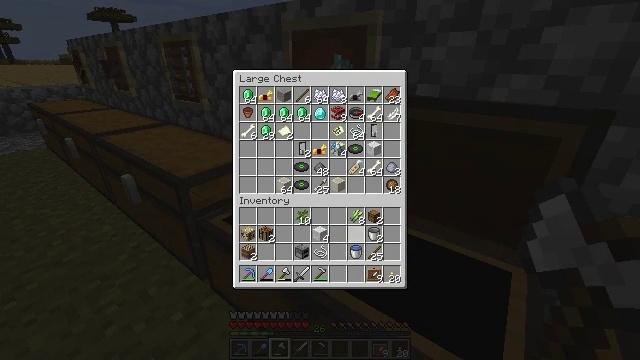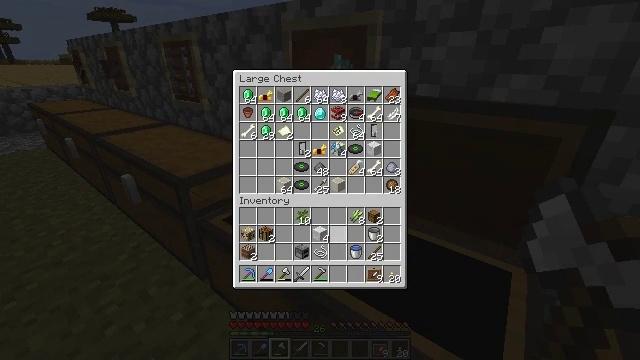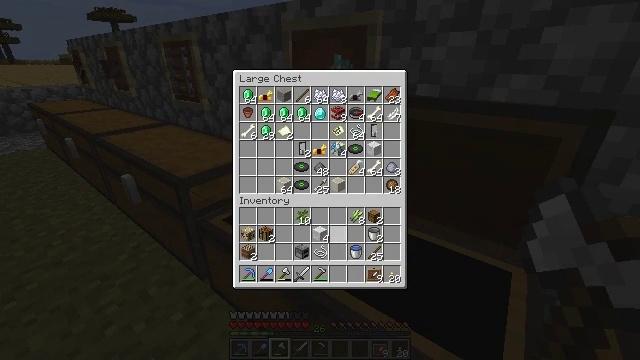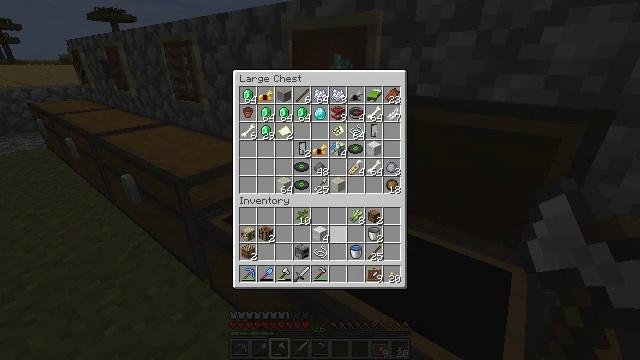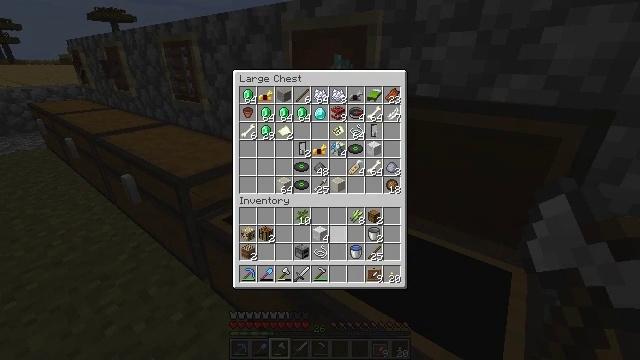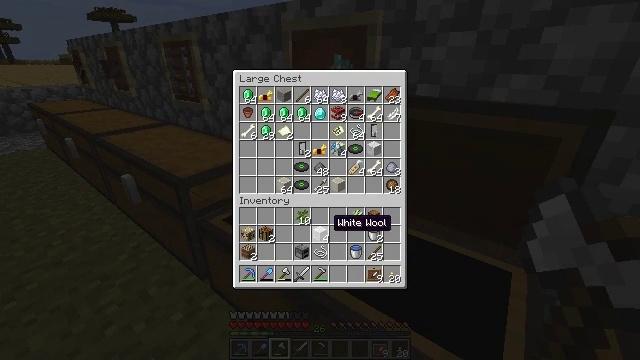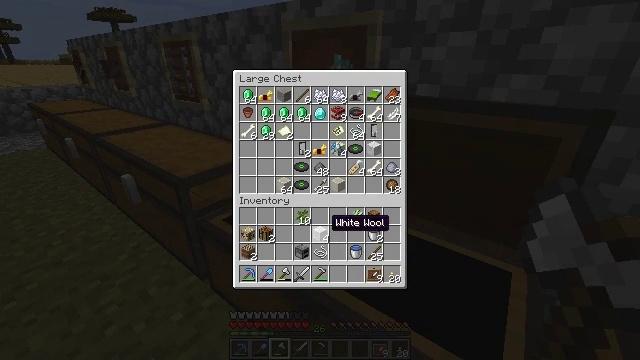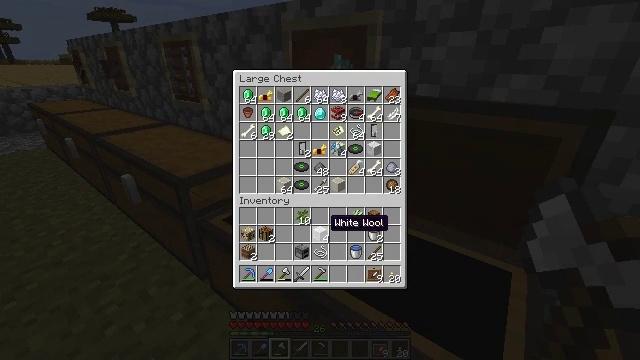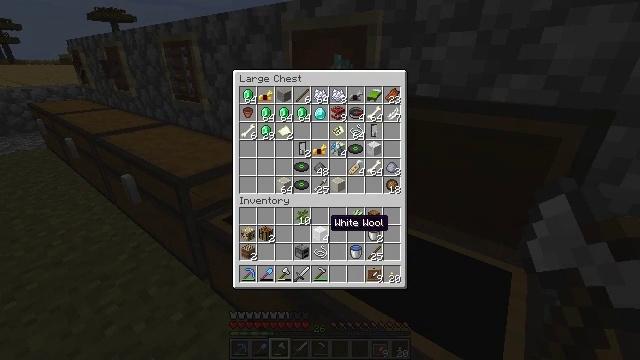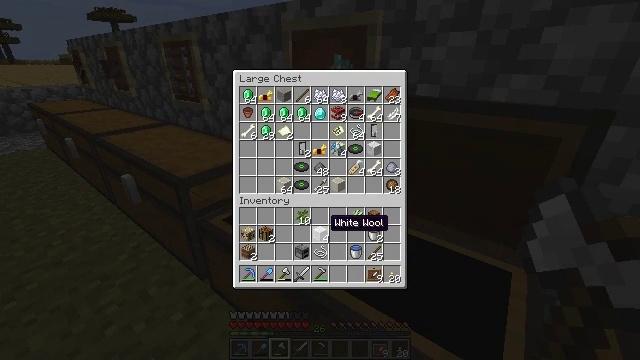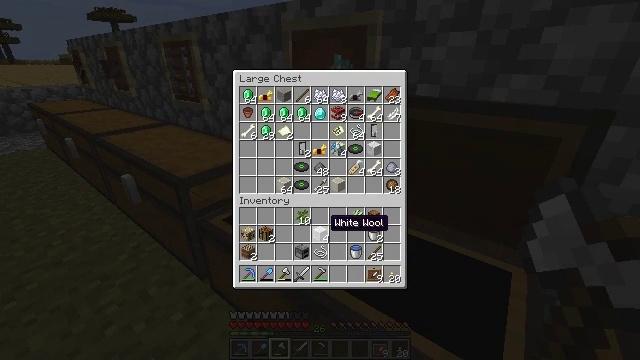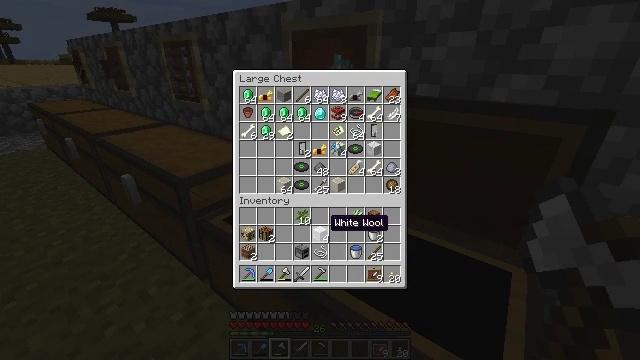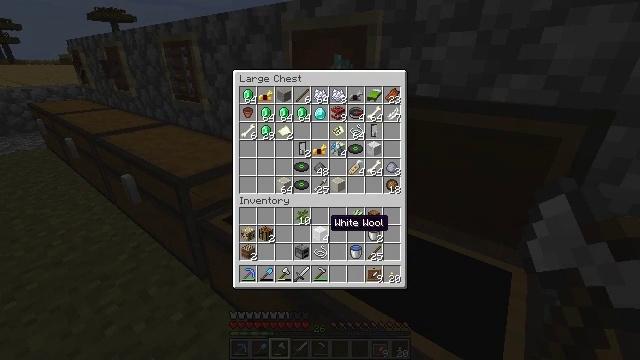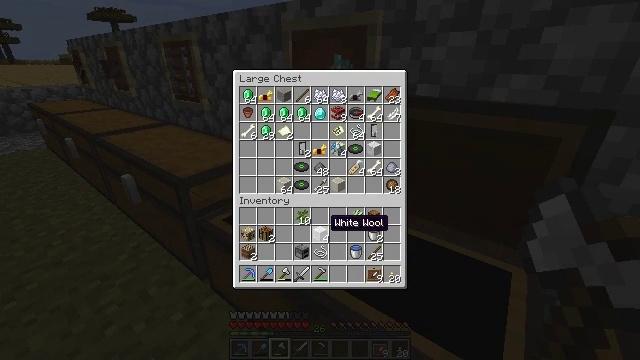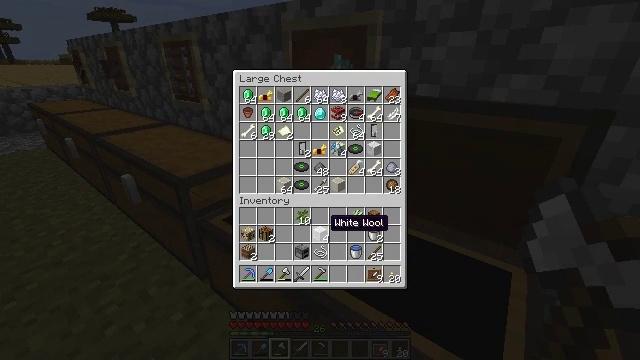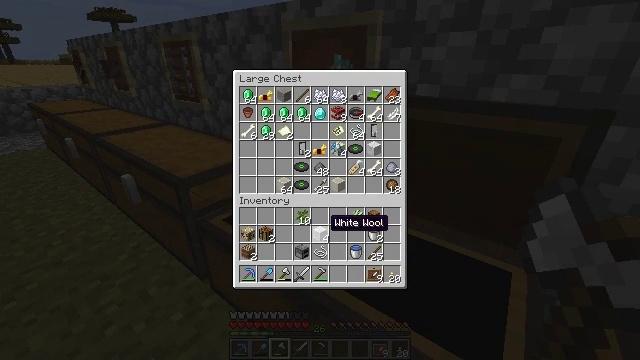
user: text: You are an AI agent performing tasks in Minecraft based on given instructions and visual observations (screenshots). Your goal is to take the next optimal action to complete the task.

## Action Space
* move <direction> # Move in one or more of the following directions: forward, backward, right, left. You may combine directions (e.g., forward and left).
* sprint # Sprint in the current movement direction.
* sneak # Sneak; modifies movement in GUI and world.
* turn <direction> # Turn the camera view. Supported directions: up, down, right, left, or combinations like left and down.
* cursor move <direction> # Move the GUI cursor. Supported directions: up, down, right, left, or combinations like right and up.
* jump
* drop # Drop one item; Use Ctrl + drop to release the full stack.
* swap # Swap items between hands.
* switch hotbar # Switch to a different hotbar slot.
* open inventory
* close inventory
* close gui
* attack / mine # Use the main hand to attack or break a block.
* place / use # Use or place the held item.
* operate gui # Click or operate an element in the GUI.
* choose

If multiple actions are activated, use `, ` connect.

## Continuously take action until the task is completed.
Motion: motion action
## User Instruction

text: Drop a crafting table.
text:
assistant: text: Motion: sneak, cursor move left
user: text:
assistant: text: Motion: sneak
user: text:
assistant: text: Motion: sneak
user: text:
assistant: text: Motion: sneak
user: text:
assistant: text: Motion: sneak
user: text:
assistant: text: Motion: sneak
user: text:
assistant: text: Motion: sneak
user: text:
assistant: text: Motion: sneak
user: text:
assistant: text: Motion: sneak
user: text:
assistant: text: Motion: sneak
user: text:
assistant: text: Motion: sneak
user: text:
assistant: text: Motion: sneak
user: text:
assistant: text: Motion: sneak
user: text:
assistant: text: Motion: sneak
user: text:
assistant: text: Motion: sneak
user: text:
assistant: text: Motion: sneak
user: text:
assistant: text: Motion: sneak
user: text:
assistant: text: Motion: sneak
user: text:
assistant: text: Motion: sneak
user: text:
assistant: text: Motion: sneak
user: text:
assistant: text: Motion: sneak
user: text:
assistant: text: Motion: sneak
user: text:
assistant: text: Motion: sneak
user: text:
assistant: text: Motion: sneak
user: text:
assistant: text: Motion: sneak
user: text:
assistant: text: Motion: sneak
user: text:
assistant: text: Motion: sneak
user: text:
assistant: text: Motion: sneak
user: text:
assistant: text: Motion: sneak
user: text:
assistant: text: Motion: sneak